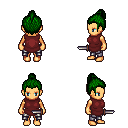
a pixel art fantasy rpg character, female body template, human, tanned skin, maroon tunic, metal pants, green short topknot hairstyle, dagger, four views (front, back, left, right), 2x2 character sprite sheet, small pixel art, hard edges, no anti-aliasing